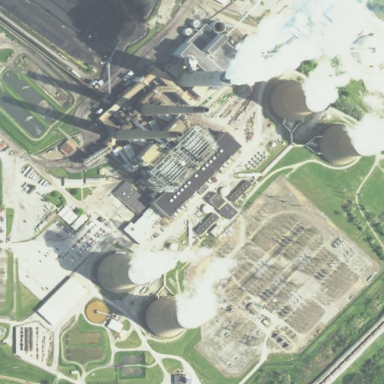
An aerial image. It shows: Industrial area with coal power plant.